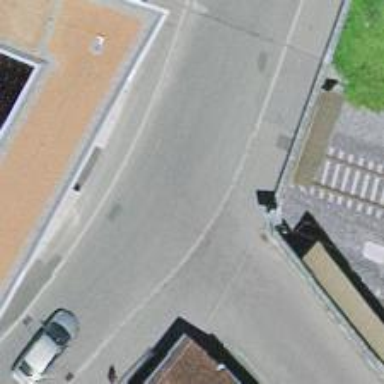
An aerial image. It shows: Bridge over asphalt living street.